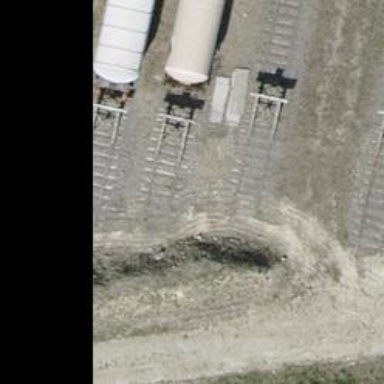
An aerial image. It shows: Railway buffer stop.